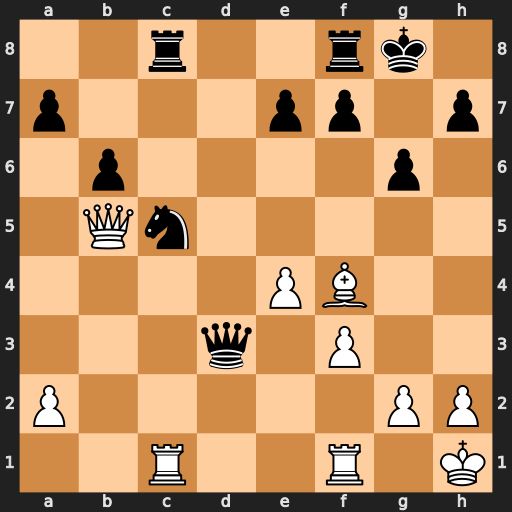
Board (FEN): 2r2rk1/p3pp1p/1p4p1/1Qn5/4PB2/3q1P2/P5PP/2R2R1K
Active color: w
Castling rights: -
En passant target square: -
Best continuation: Rxc5 Qxb5 Rxb5